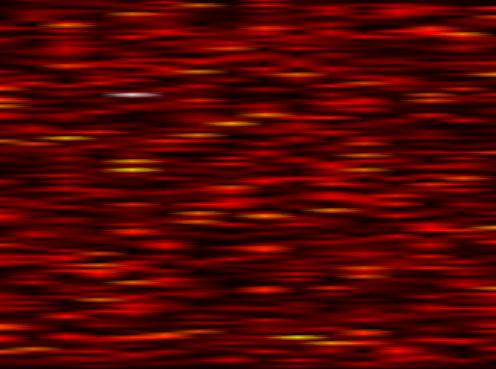
Label: WOLA